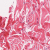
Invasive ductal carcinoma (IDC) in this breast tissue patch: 0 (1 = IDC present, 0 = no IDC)